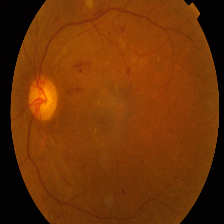
Diabetic retinopathy grade: Proliferative DR